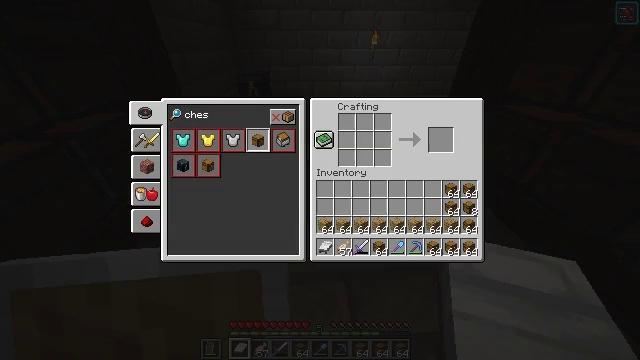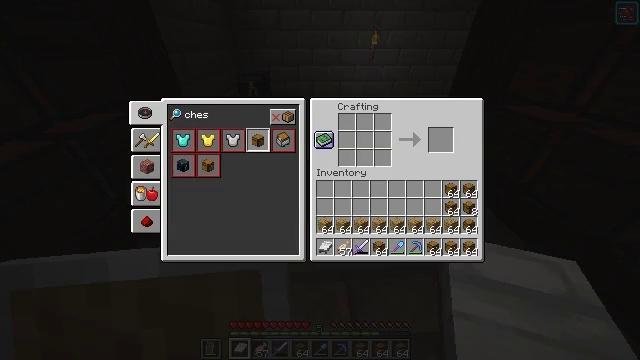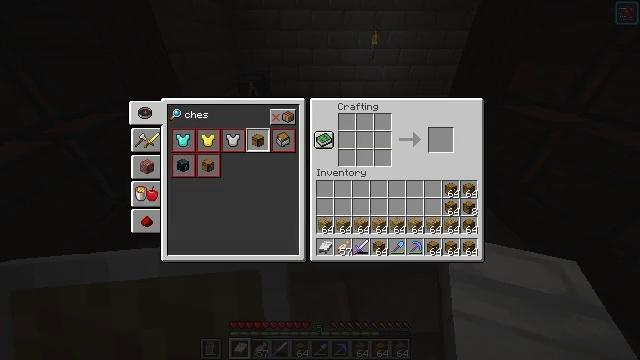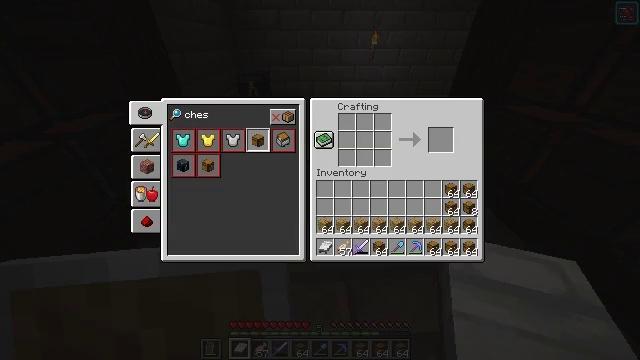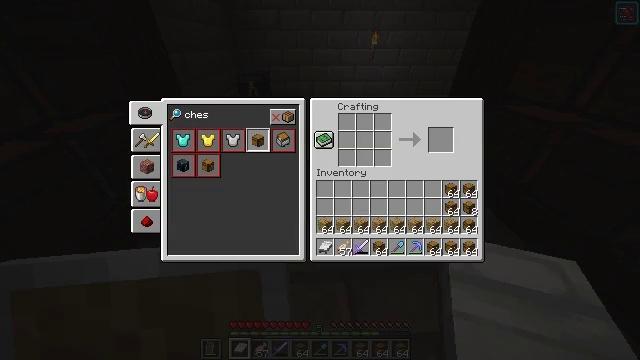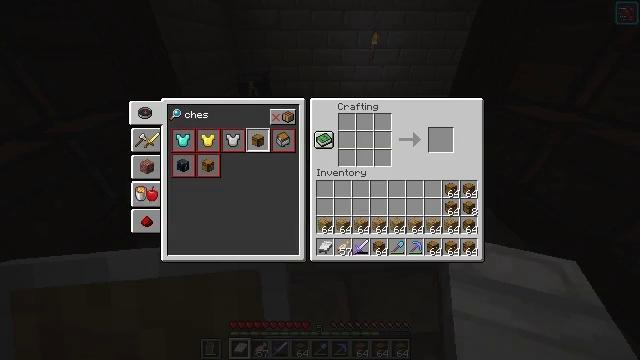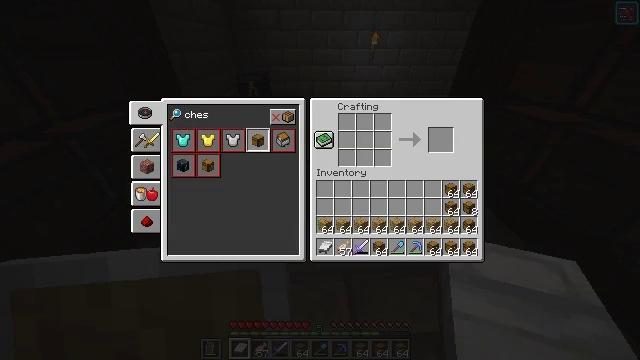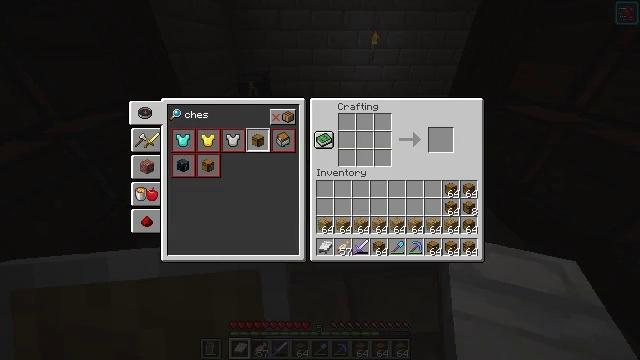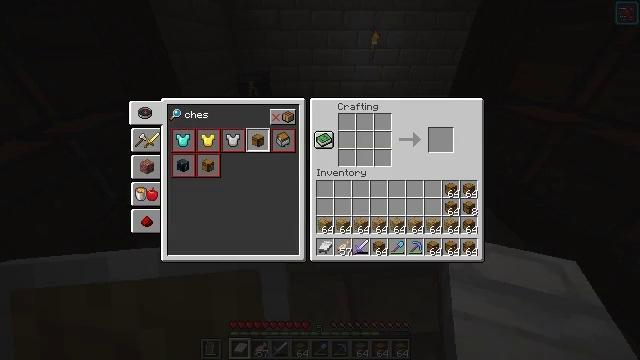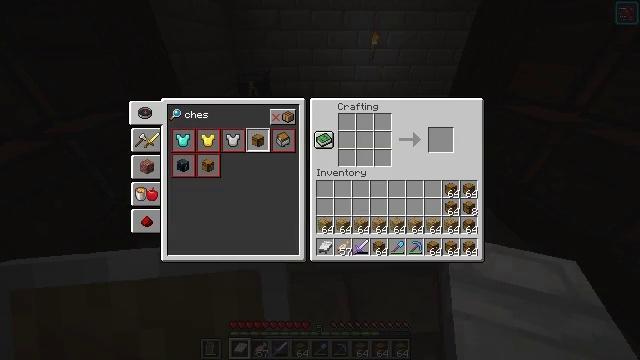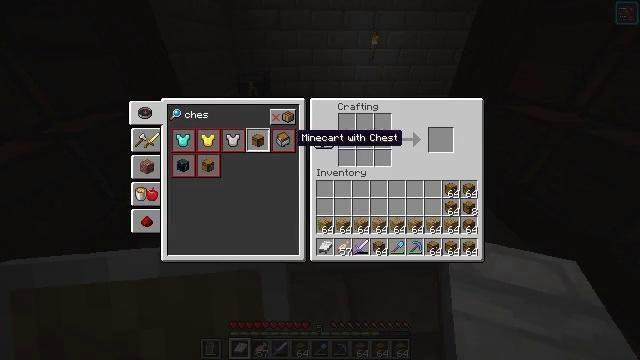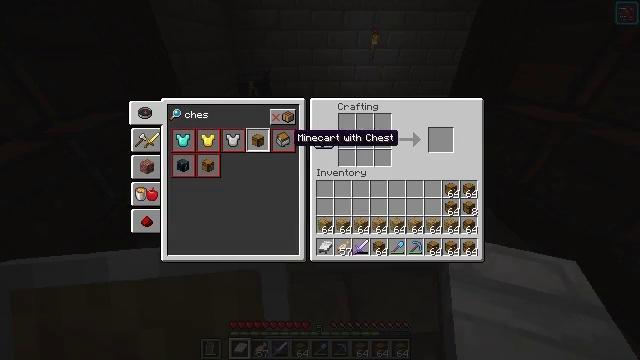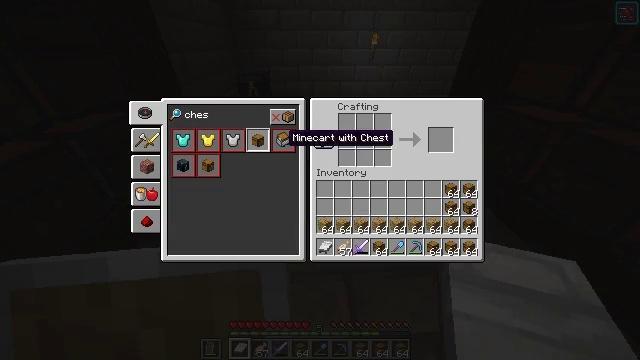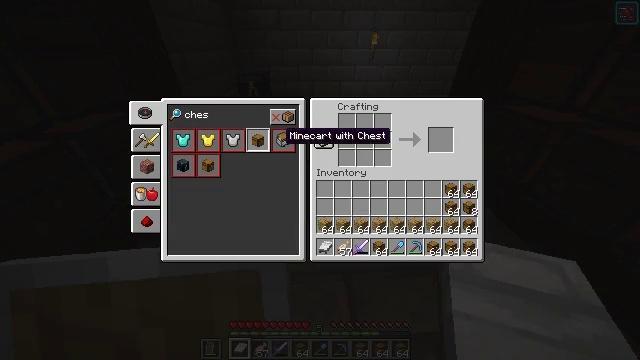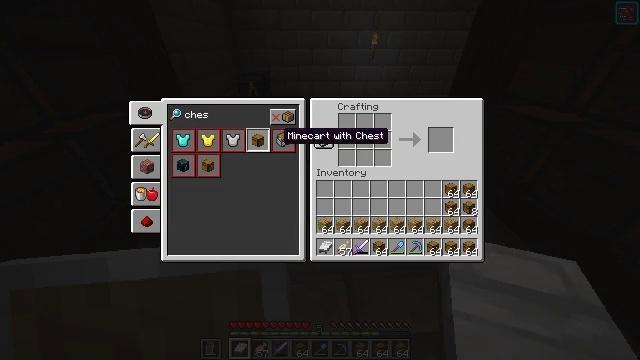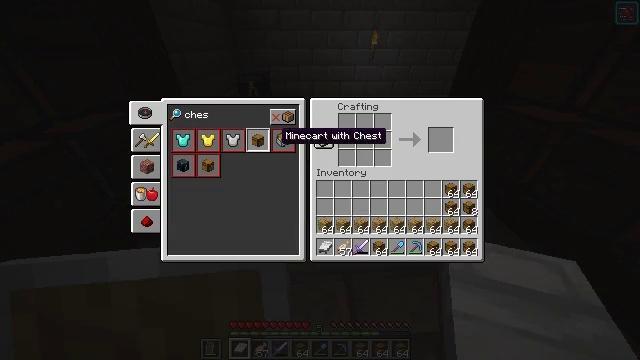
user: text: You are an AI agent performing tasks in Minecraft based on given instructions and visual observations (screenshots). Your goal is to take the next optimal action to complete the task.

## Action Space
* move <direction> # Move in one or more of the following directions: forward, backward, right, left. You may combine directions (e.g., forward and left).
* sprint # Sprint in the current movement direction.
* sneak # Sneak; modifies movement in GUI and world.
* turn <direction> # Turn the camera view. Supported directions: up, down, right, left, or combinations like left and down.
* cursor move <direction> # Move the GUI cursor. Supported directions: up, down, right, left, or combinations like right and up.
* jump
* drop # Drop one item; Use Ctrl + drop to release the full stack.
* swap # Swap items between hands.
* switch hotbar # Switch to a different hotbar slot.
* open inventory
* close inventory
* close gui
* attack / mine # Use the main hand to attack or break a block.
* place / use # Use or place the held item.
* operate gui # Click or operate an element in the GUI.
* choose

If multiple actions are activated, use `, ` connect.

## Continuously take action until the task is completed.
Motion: motion action
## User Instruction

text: Use a crafting table to make a shulker box.
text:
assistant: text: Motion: sneak, cursor move left, open gui
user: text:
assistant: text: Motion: sneak
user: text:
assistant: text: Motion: sneak
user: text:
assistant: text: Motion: sneak
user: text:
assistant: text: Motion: sneak
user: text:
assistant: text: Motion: sneak
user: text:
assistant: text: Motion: sneak
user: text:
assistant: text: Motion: sneak
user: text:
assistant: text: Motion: sneak
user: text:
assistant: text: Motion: sneak, cursor move left
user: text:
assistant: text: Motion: sneak
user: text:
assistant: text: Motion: sneak
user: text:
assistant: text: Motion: sneak
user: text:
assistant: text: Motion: sneak
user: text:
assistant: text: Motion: sneak
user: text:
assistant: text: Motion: sneak
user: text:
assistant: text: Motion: sneak
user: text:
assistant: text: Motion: sneak
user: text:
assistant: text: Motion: sneak
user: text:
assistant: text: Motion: sneak
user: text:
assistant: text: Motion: sneak
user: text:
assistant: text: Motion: sneak
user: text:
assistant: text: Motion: sneak
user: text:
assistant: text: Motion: sneak
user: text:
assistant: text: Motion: sneak
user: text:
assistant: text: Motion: no_op
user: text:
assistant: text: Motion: turn right and up, close gui
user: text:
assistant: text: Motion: turn right and up
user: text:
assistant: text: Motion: turn right and up
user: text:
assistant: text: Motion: turn right and up